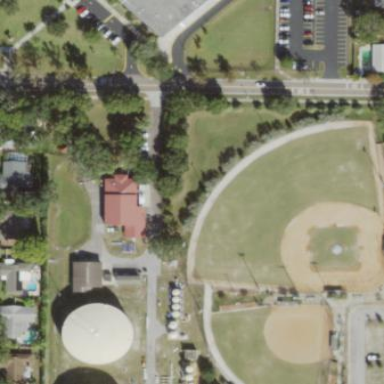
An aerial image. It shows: Baseball pitch for leisure land.